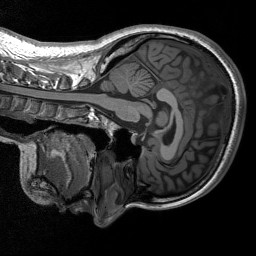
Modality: T1w
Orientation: sagittal
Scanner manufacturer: siemens
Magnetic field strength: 3 T
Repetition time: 1.76 s
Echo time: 0.0022 s